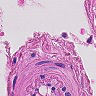
Metastatic tissue present: no